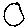
Label: circle